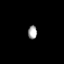
Tissue: prostate
Cell type: T cells
Senescence score: 0.7959
Nuclear area (px): 119
Mean DAPI intensity: 162.714